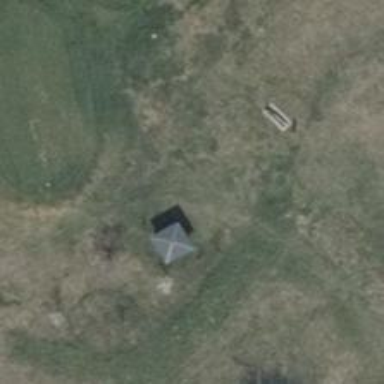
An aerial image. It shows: Weather shelter for public use.